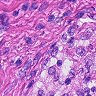
Metastatic tissue present: no